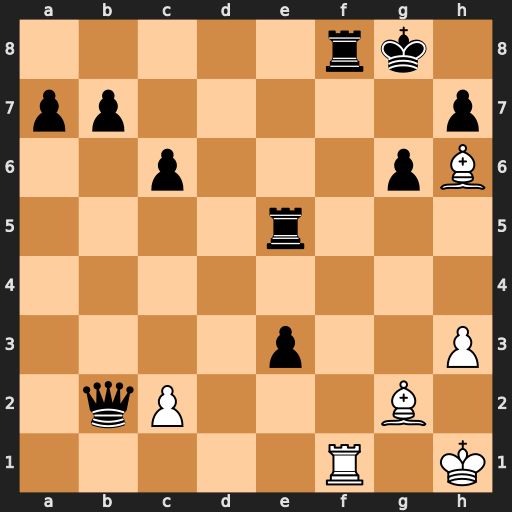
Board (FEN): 5rk1/pp5p/2p3pB/4r3/8/4p2P/1qP3B1/5R1K
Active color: w
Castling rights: -
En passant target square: -
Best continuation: Rxf8#